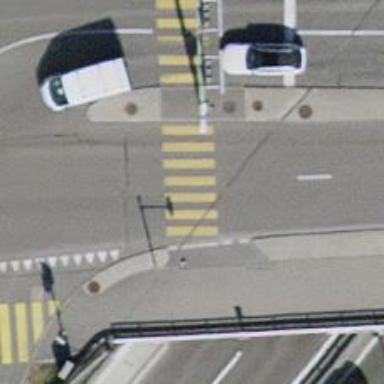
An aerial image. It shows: Marked crossing where path and cycleway intersect.